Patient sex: M
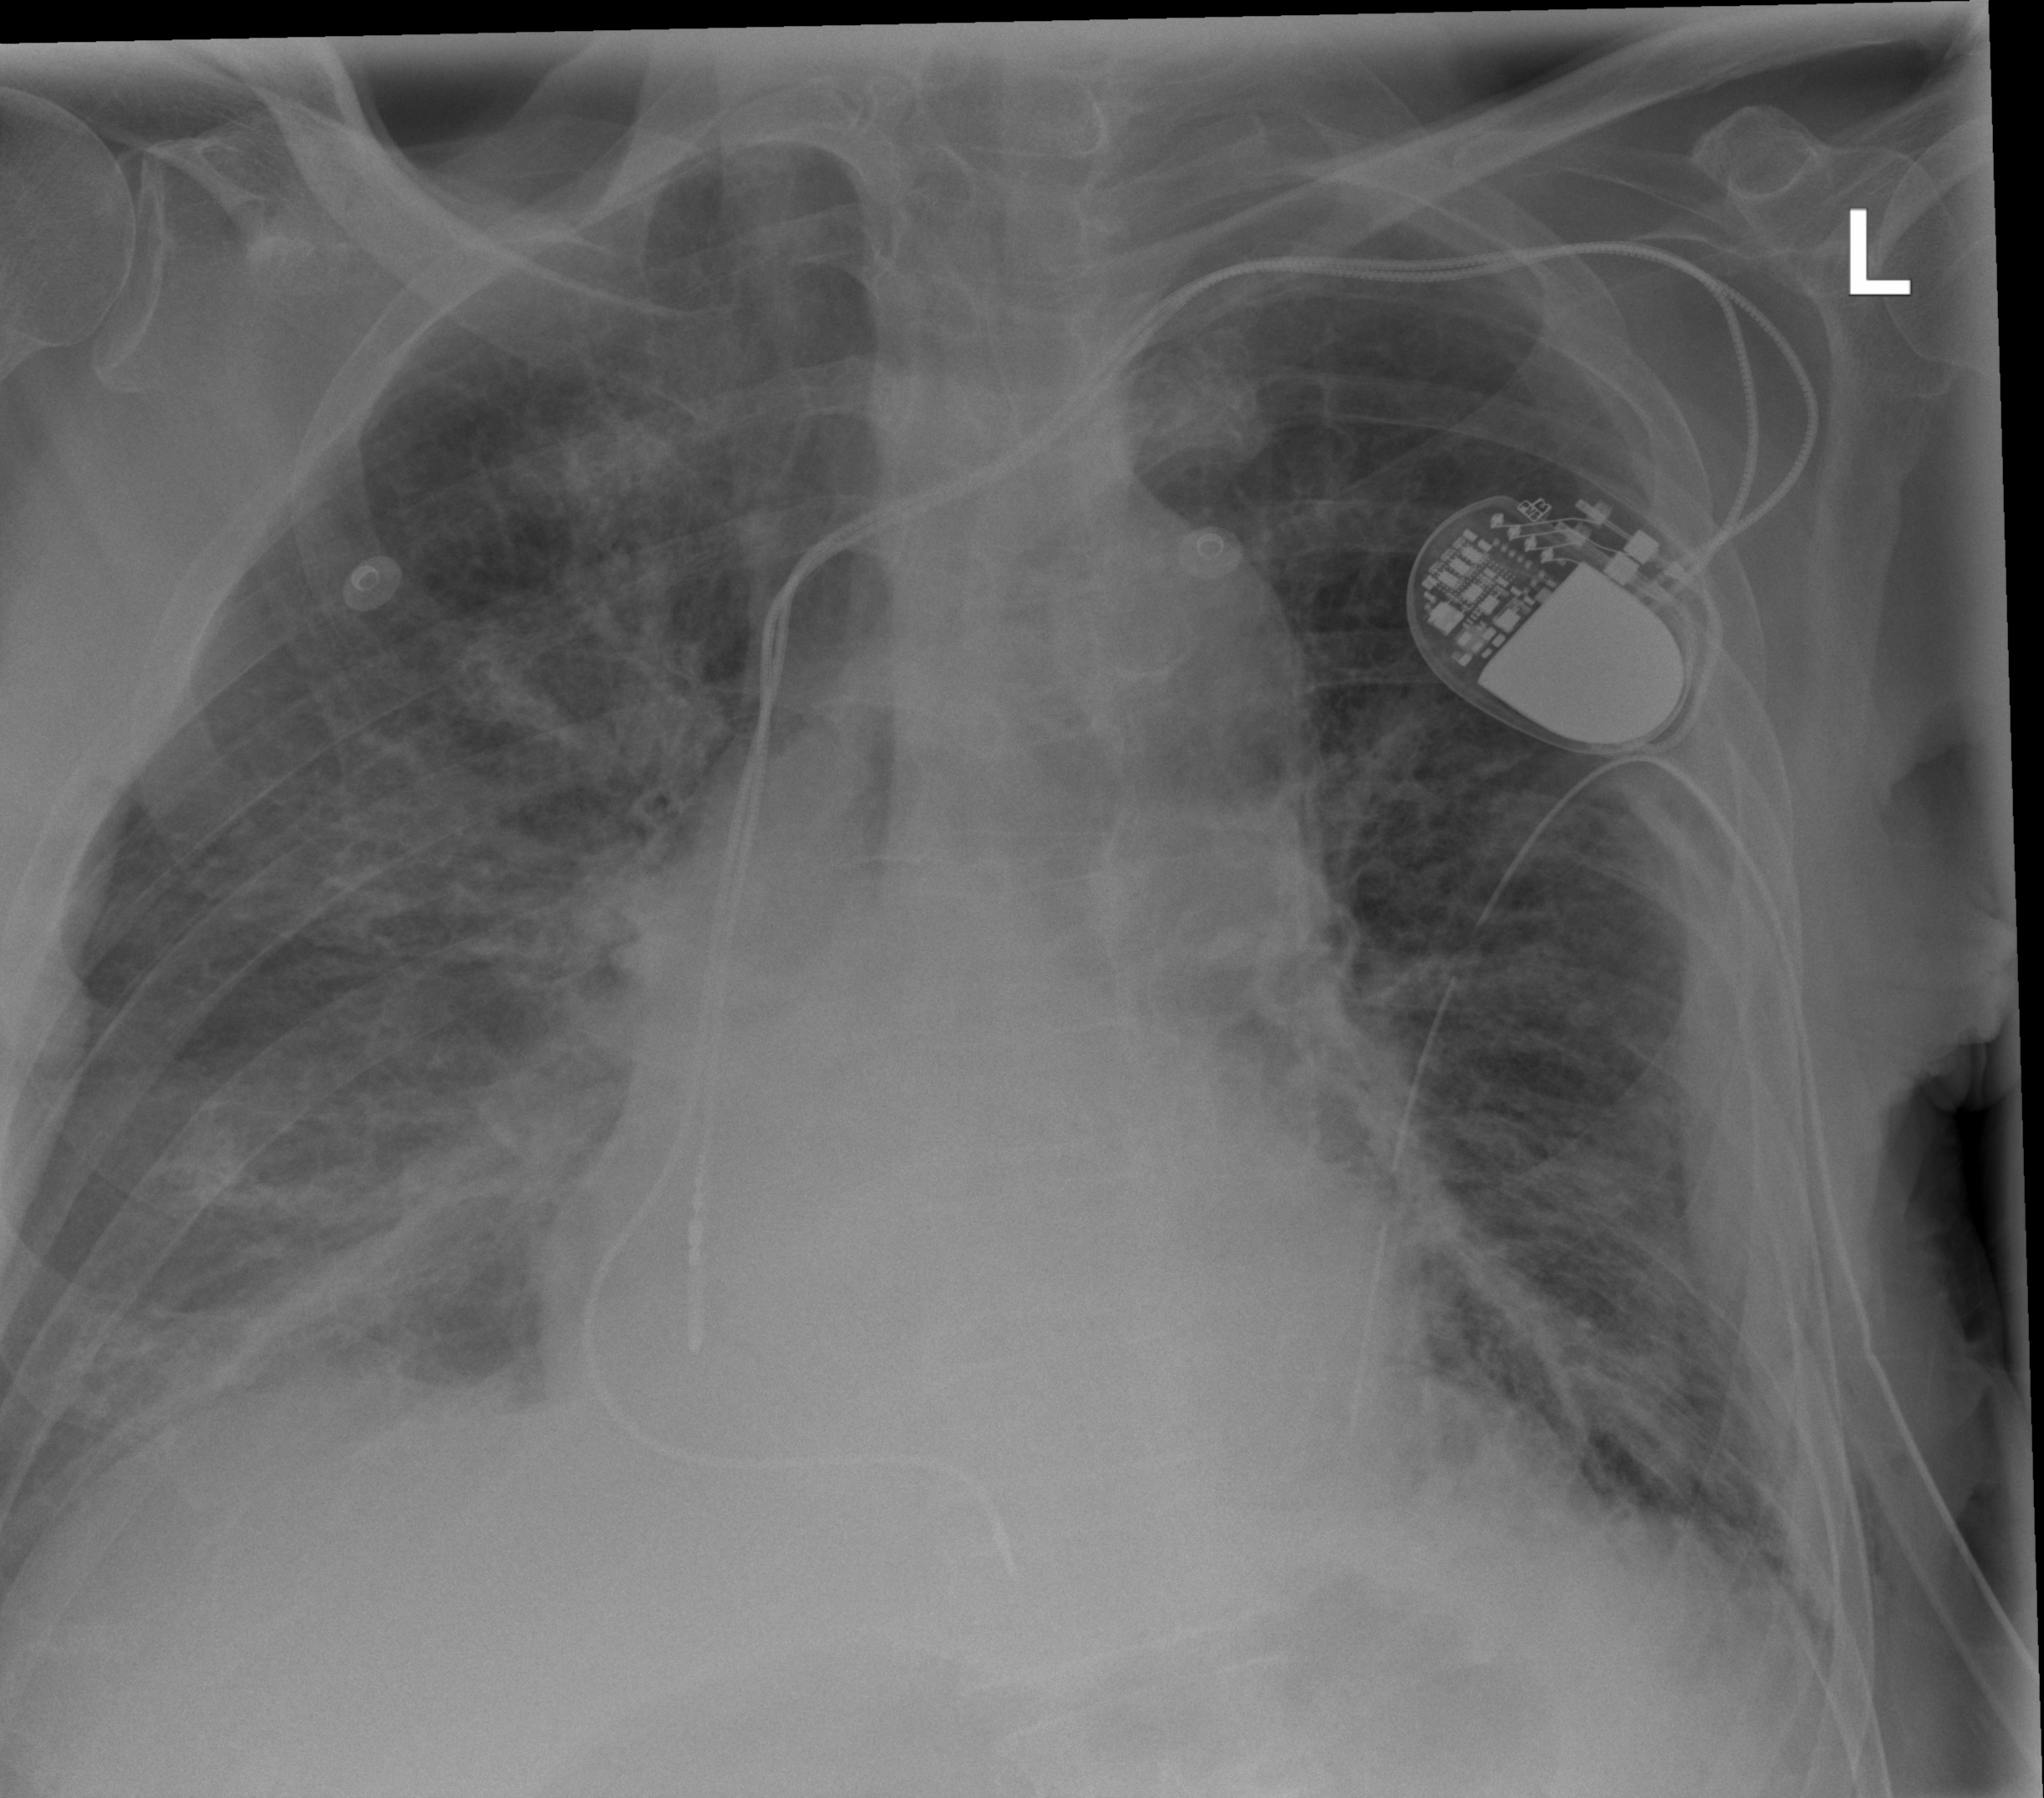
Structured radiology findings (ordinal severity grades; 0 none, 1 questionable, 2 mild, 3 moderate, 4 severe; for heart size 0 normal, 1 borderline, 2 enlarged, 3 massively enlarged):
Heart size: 0
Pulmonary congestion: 2
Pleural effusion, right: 2
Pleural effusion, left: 2
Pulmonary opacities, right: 3
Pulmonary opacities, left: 2
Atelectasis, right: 3
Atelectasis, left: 2